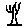
Label: tree